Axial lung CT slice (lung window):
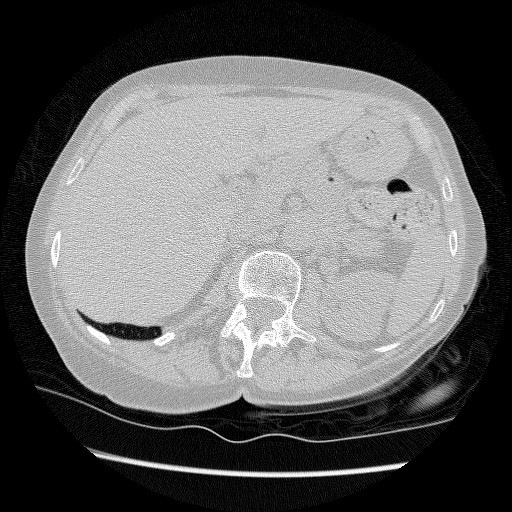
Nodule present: no